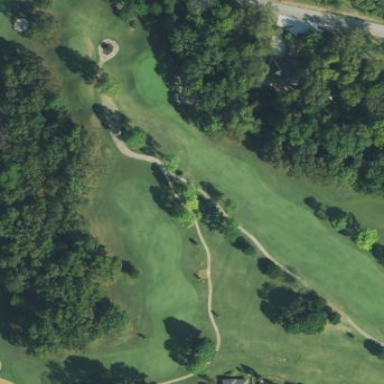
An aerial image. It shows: Golf fairway with grass surface.